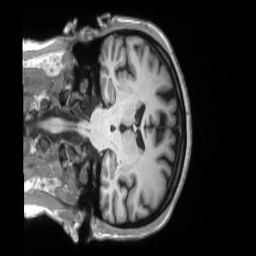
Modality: T1w
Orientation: coronal
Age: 64
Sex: female
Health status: ill
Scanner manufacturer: siemens
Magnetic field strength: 3 T
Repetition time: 2.2 s
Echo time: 0.00157 s